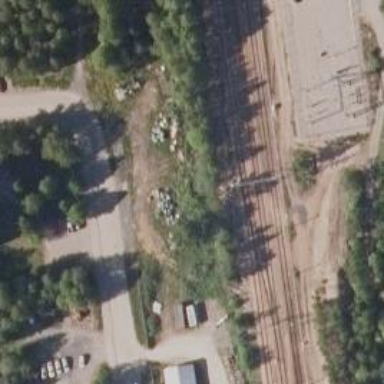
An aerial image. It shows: Railway track with contact line for electrification.